Interaction volume radius: 10 \u00c5
Interaction volume height: 25 \u00c5
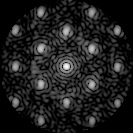
Disorder parameter: 0.3363